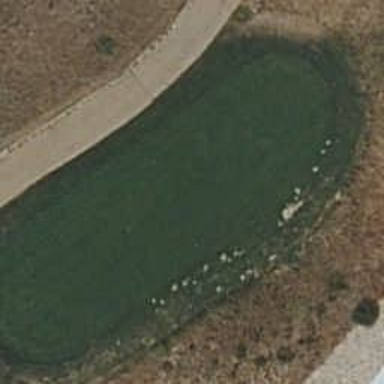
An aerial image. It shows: Golf tee.